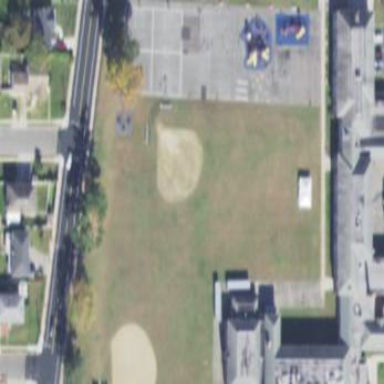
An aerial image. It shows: School building.